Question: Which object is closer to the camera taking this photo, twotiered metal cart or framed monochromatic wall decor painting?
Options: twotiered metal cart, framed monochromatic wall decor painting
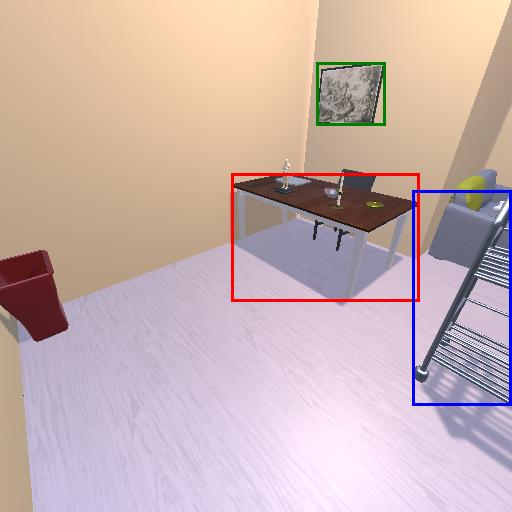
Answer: twotiered metal cart